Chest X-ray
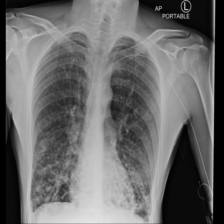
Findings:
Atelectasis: negative
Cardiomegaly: negative
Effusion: negative
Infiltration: negative
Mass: negative
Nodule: negative
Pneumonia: negative
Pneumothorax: negative
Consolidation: negative
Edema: negative
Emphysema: negative
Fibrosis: negative
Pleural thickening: negative
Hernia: negative